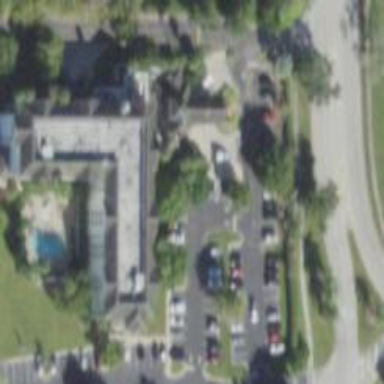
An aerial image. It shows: Hotel building.